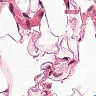
Metastatic tissue present: no